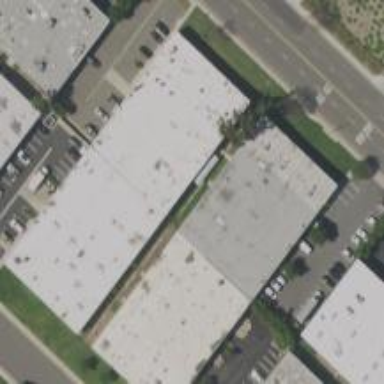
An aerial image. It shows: Commercial building.